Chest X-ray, AP view. Patient: 68 years old, sex M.
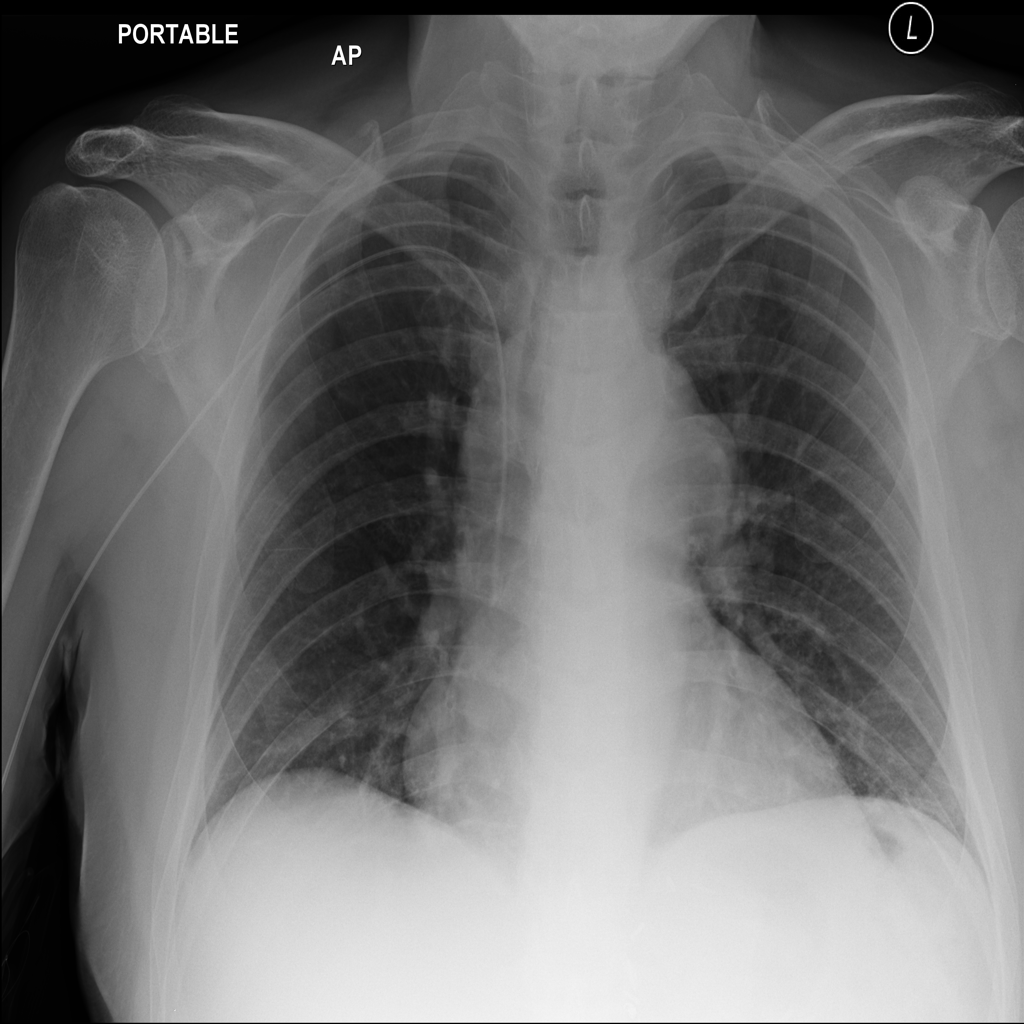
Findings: No Finding